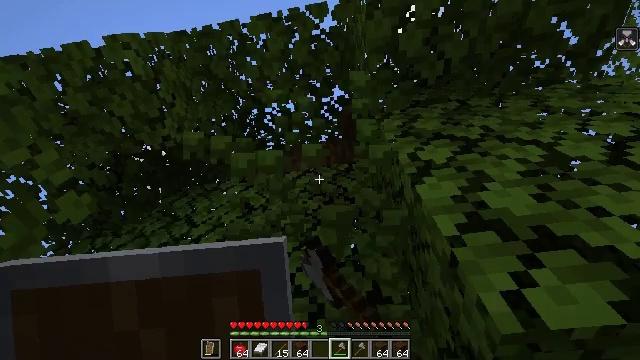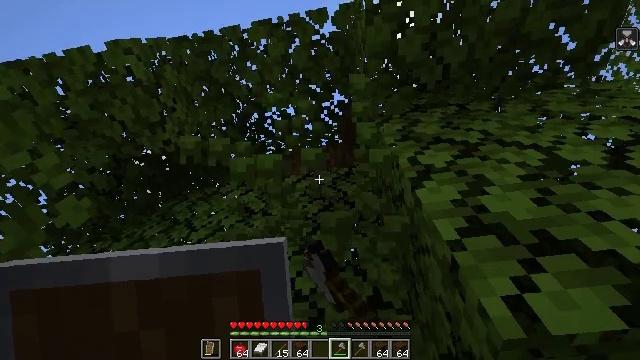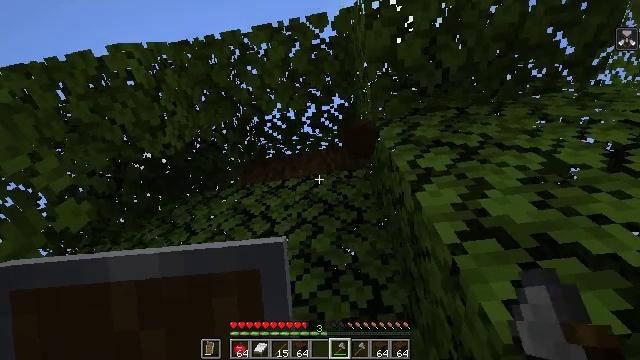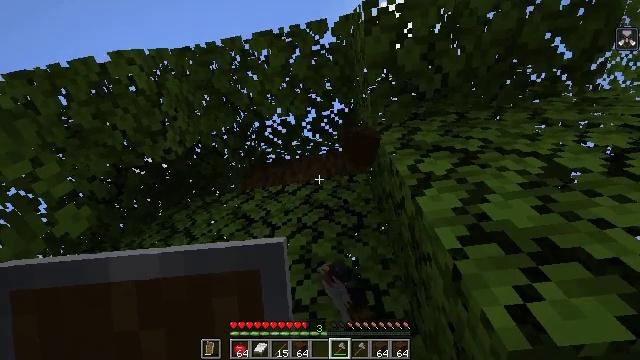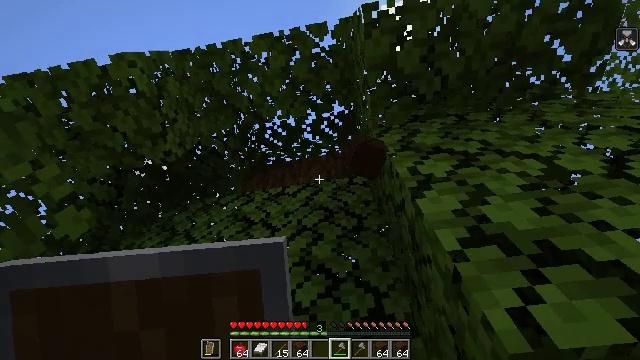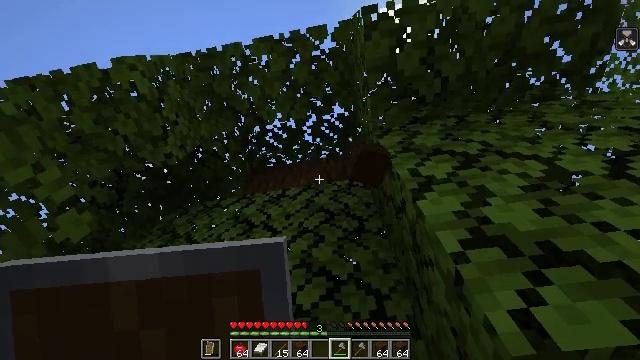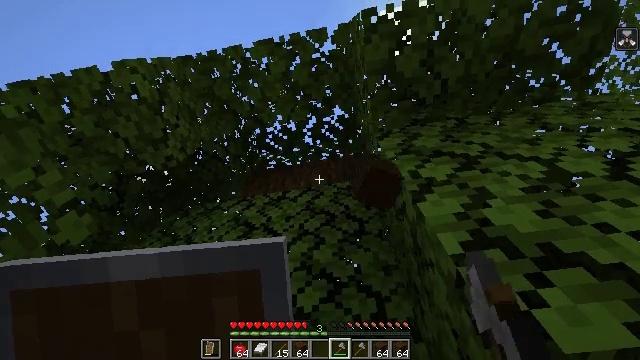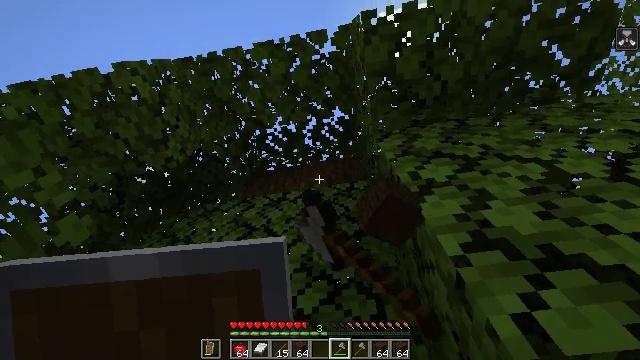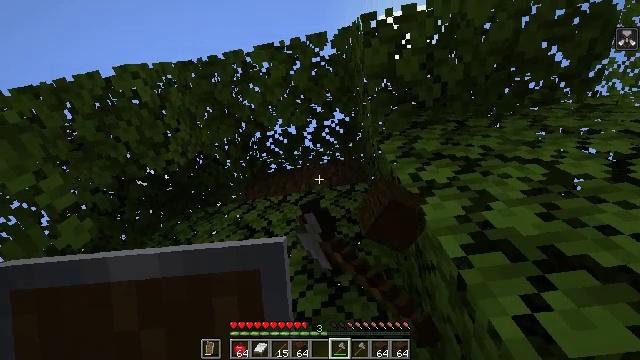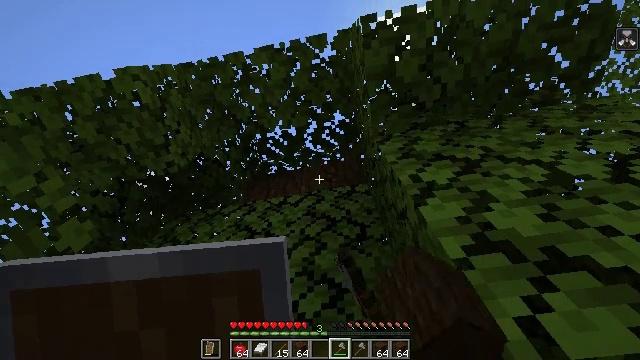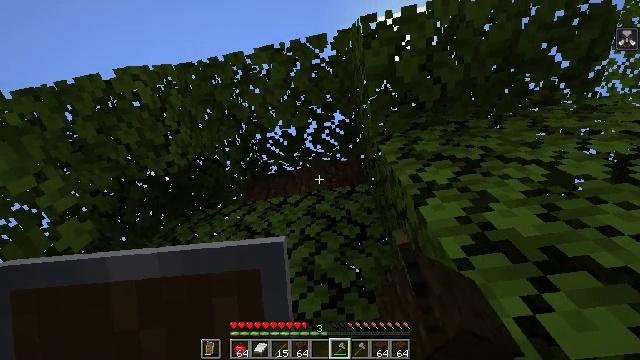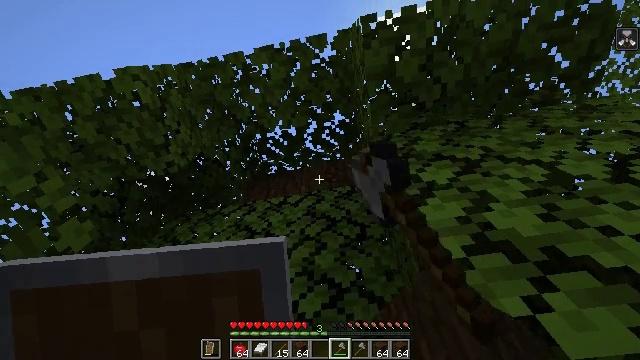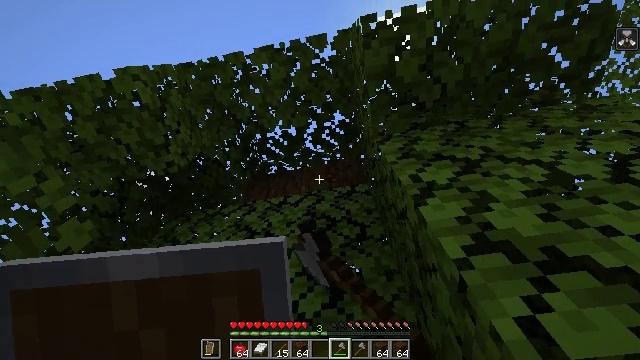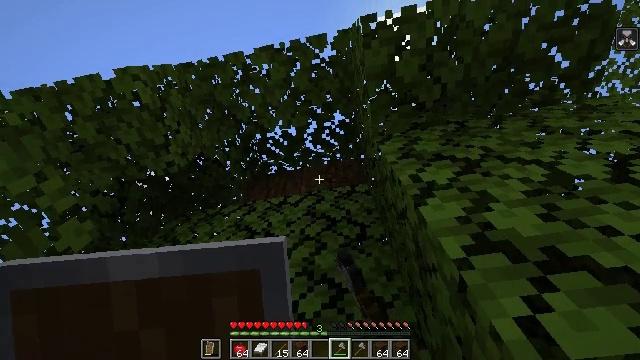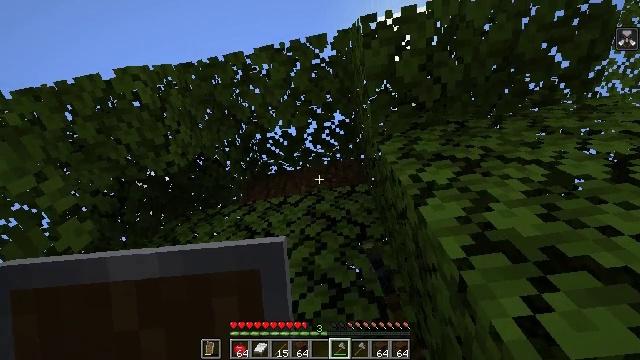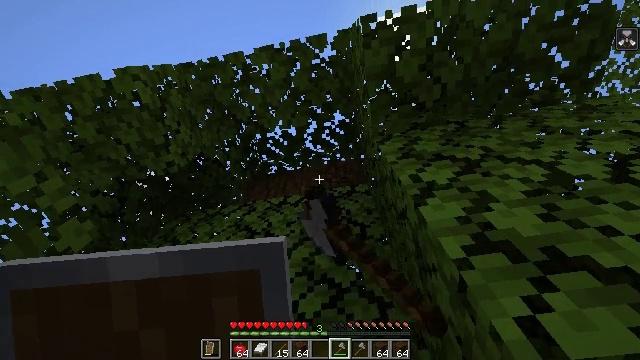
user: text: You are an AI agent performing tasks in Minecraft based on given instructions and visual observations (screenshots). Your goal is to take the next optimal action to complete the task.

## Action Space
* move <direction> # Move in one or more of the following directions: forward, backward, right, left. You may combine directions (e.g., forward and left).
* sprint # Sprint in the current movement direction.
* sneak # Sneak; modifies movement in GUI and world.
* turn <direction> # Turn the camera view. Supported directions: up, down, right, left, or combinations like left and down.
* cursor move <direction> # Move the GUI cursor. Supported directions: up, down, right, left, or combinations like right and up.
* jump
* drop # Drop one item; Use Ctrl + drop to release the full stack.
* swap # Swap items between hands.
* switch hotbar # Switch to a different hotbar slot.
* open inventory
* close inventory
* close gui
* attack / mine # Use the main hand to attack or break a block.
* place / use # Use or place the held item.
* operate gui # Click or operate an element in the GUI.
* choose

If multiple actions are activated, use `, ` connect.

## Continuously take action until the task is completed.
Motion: motion action
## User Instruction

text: Break the dark oak log in the forest.
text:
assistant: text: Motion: attack / mine
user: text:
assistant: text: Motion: attack / mine
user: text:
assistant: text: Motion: turn up, attack / mine
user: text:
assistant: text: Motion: attack / mine
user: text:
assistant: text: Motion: attack / mine
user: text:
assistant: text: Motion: attack / mine
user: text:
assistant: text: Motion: attack / mine
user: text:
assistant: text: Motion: attack / mine
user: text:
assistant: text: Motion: attack / mine
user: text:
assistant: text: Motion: attack / mine
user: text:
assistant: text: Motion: attack / mine
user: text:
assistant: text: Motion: attack / mine
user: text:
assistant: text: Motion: attack / mine
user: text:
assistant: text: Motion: attack / mine
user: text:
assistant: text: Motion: attack / mine
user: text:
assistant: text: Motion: attack / mine
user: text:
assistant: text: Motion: attack / mine
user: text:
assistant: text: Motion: attack / mine
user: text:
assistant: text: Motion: attack / mine
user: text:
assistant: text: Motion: attack / mine
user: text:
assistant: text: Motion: attack / mine
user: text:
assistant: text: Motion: attack / mine
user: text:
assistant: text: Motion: attack / mine
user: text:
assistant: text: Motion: turn left, attack / mine
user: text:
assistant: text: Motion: turn left, attack / mine
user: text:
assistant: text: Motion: turn left, attack / mine
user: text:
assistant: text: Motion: turn left, attack / mine
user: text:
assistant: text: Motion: turn left, attack / mine
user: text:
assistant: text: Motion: attack / mine
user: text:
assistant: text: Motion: attack / mine